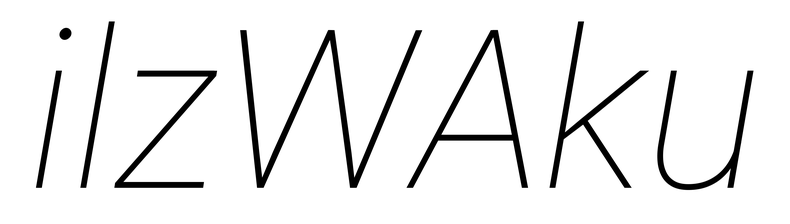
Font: Roboto-Italic_Thin_Italic